Interaction volume radius: 10 \u00c5
Interaction volume height: 15 \u00c5
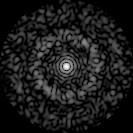
Disorder parameter: 0.8445